Field crop: maize
Growth stage: 2
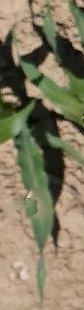
Species: maize